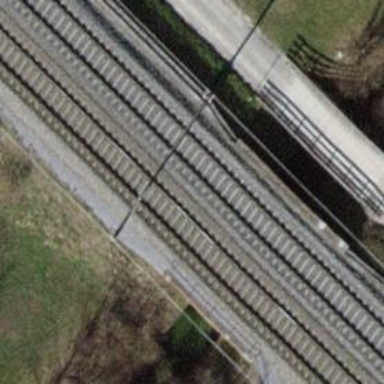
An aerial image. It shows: Single-track railway bridge with contact lines for electrification.